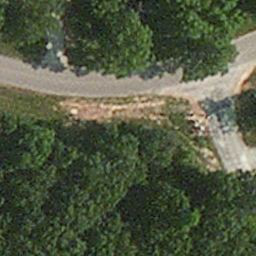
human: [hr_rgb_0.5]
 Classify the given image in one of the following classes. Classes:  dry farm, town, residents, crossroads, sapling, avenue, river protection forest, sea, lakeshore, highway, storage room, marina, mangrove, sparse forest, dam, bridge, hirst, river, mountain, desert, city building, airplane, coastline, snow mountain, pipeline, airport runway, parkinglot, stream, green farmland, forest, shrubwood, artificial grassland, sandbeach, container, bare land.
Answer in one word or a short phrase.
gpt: avenue